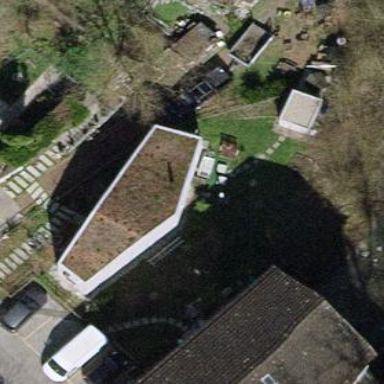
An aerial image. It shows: Simple and straightforward house.